Field crop: tomato
Growth stage: 2
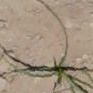
Species: cyperus